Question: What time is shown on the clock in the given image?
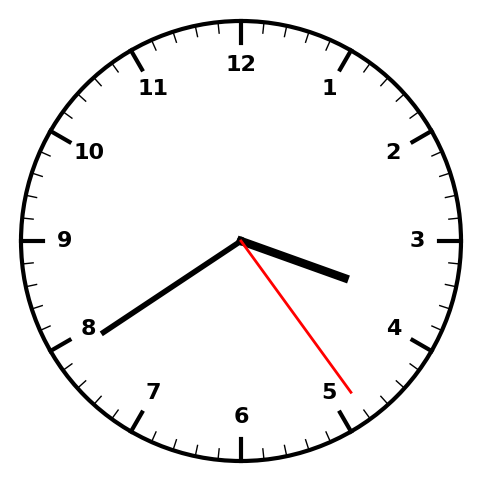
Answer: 03:39:24